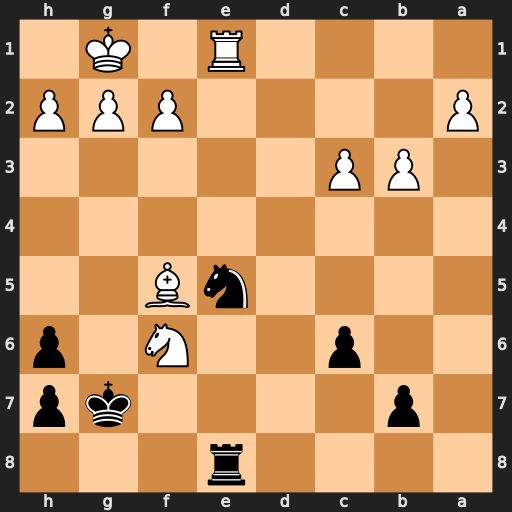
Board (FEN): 4r3/1p4kp/2p2N1p/4nB2/8/1PP5/P4PPP/4R1K1
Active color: b
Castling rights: -
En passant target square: -
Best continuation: Nf3+ gxf3 Rxe1+ Kg2 Kxf6